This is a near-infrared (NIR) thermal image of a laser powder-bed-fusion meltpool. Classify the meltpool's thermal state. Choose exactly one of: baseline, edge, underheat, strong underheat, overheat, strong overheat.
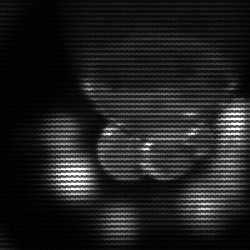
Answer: edge